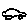
Label: car